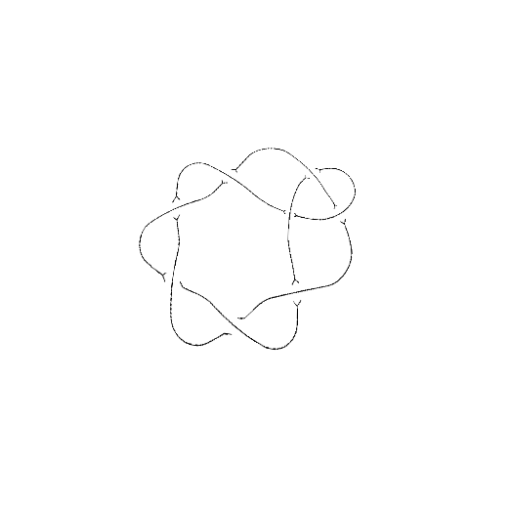
Crossing number: 8